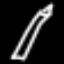
Label: pencil